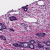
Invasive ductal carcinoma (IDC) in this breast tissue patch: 0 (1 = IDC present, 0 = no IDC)